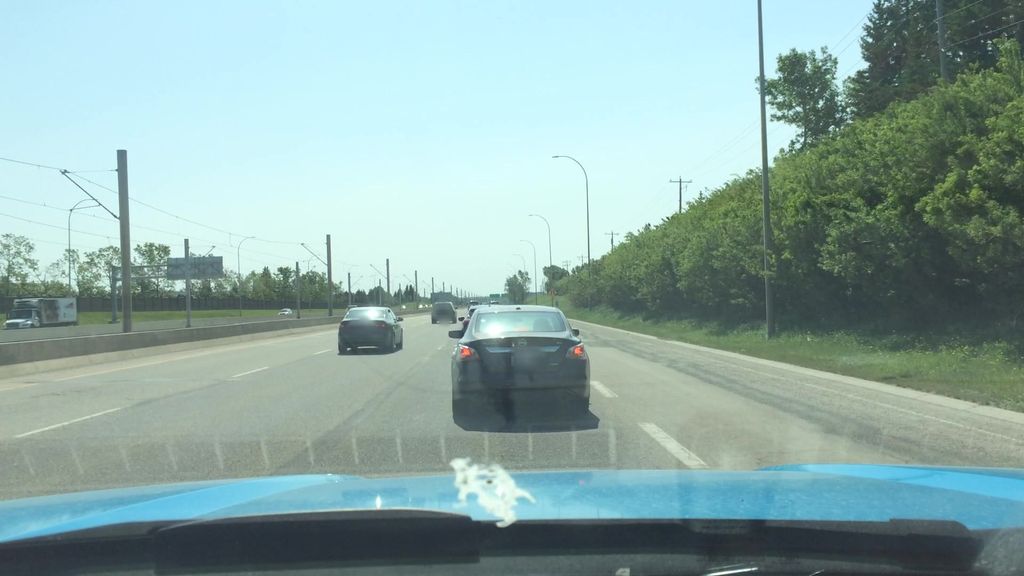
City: calgary